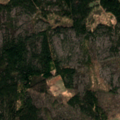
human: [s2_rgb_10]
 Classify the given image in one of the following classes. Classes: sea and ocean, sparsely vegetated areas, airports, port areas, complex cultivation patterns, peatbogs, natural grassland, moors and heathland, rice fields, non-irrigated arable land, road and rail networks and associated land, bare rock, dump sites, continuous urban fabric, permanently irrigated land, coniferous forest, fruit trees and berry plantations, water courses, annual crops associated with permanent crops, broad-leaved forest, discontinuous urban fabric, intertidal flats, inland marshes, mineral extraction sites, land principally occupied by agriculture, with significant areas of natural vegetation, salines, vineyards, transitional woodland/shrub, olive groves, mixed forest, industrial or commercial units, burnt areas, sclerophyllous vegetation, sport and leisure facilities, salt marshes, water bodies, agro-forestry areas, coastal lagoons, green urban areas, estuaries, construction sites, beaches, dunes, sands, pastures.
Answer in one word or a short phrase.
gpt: non-irrigated arable land, land principally occupied by agriculture, with significant areas of natural vegetation, mixed forest, transitional woodland/shrub